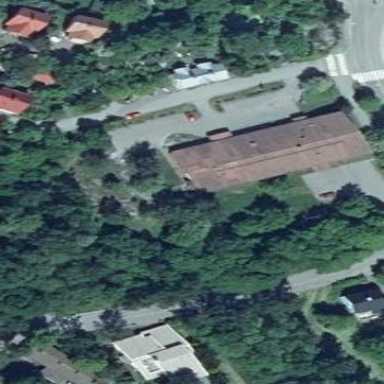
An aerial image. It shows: Kindergarten.